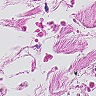
Metastatic tissue present: no